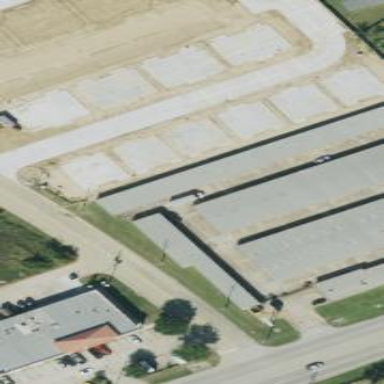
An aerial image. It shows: Building housing storage rental shop.